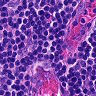
Metastatic tissue present: no